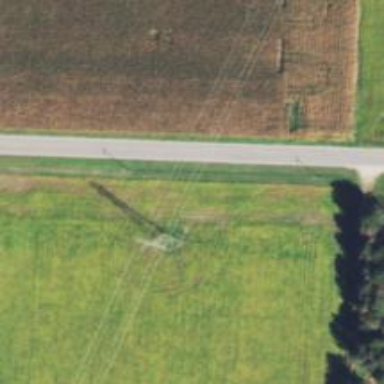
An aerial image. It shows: Lattice structure tower used for power distribution.